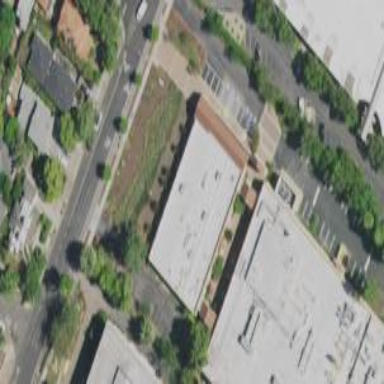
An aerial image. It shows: Office building.